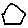
Label: hexagon